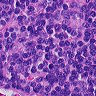
Metastatic tissue present: no